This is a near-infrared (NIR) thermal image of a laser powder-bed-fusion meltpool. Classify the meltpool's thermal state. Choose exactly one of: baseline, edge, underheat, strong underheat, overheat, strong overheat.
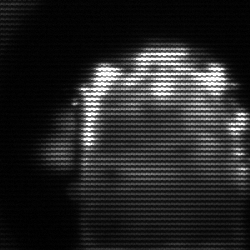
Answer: baseline